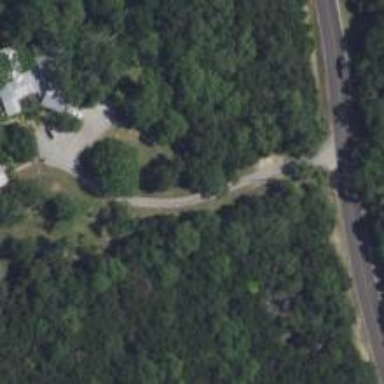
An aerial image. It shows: Driveway leading to service road.